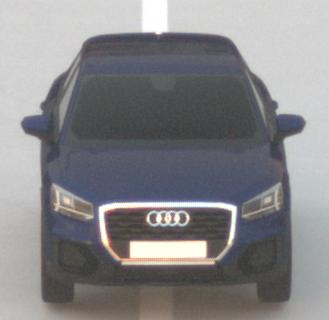
Make: Audi
Model: Q2
Model produced from: 2016
Model produced until: 2020
Doors: 5
Color: blue
Road condition: dry road
Daytime: sunrise or sunset
Contrast: medium contrast